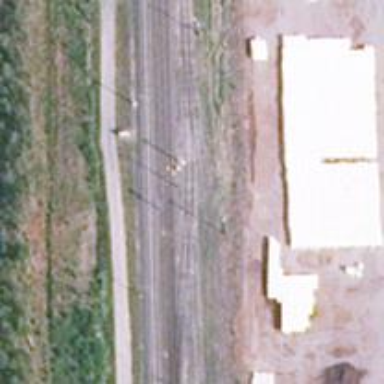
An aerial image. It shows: Railway siding with rails.